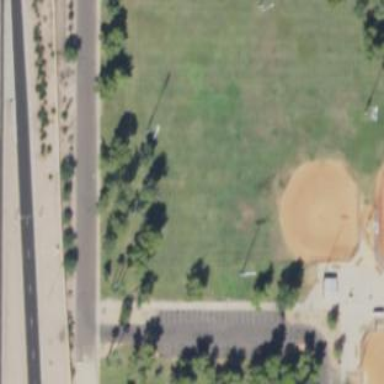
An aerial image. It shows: Grass pitch used for baseball.